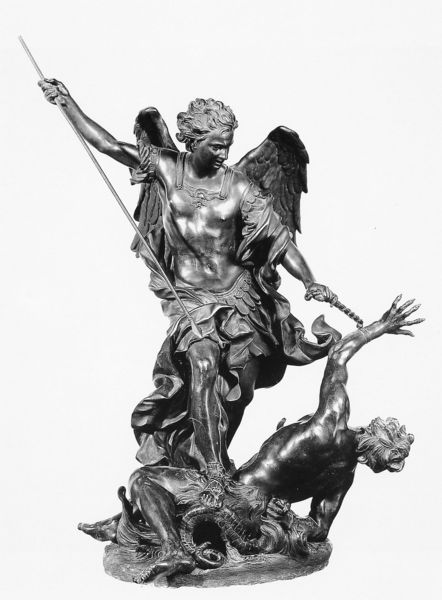
Titel: Hl. Michael besiegt den Teufel
Künstler: Alessandro Algardi
Institution: Bologna, Museo Civico Medievale
Schlagwörter: angriff, feder, flügel, hand, kampf, mann, meer, frau, grau, marmor, federn, gesicht, mensch, sockel, stehen, stein, bild, hände, figur, haare, klassizismus, renaissance, brunnen, engel, skulptur, statue, beine, brüste, liegen, stab, schwer, figuren, romantik, lanze, bronze, plastik, junge, knie, fallen, foto, religion, denkmal, stich, schwarzweiß, schwert, soldat, kämpfen, rüstung, rom, römer, triumph, brustpanzer, gegner, dolch, krieger, venus, opfer, speer, töten, amor, guss, erzengel, sieger, erstechen, römisch, michael, abwehr, krake, bildhauer, verteidigung, treten, skuptur, ersticht, racheengel, am boden, ampr